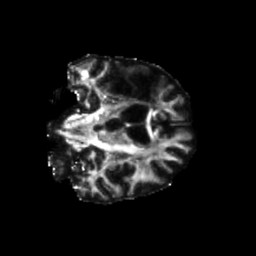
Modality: FA
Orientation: coronal
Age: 64
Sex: female
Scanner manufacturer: siemens
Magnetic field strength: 3 T
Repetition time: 5.25 s
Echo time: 0.08 s